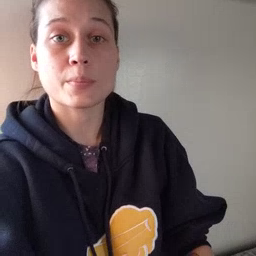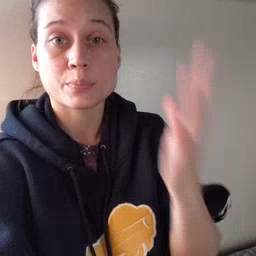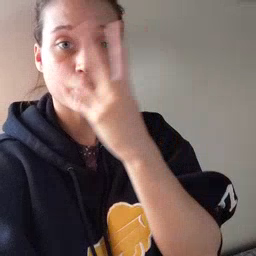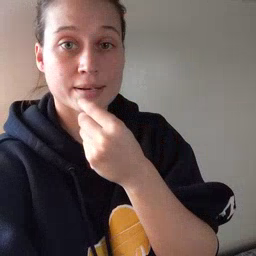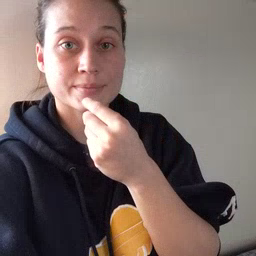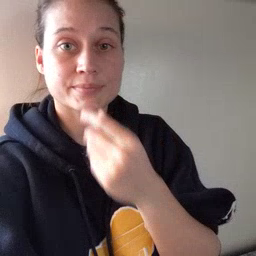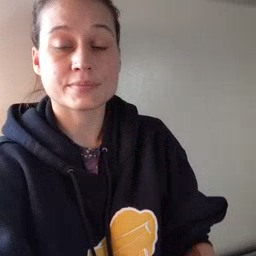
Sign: pretty